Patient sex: M
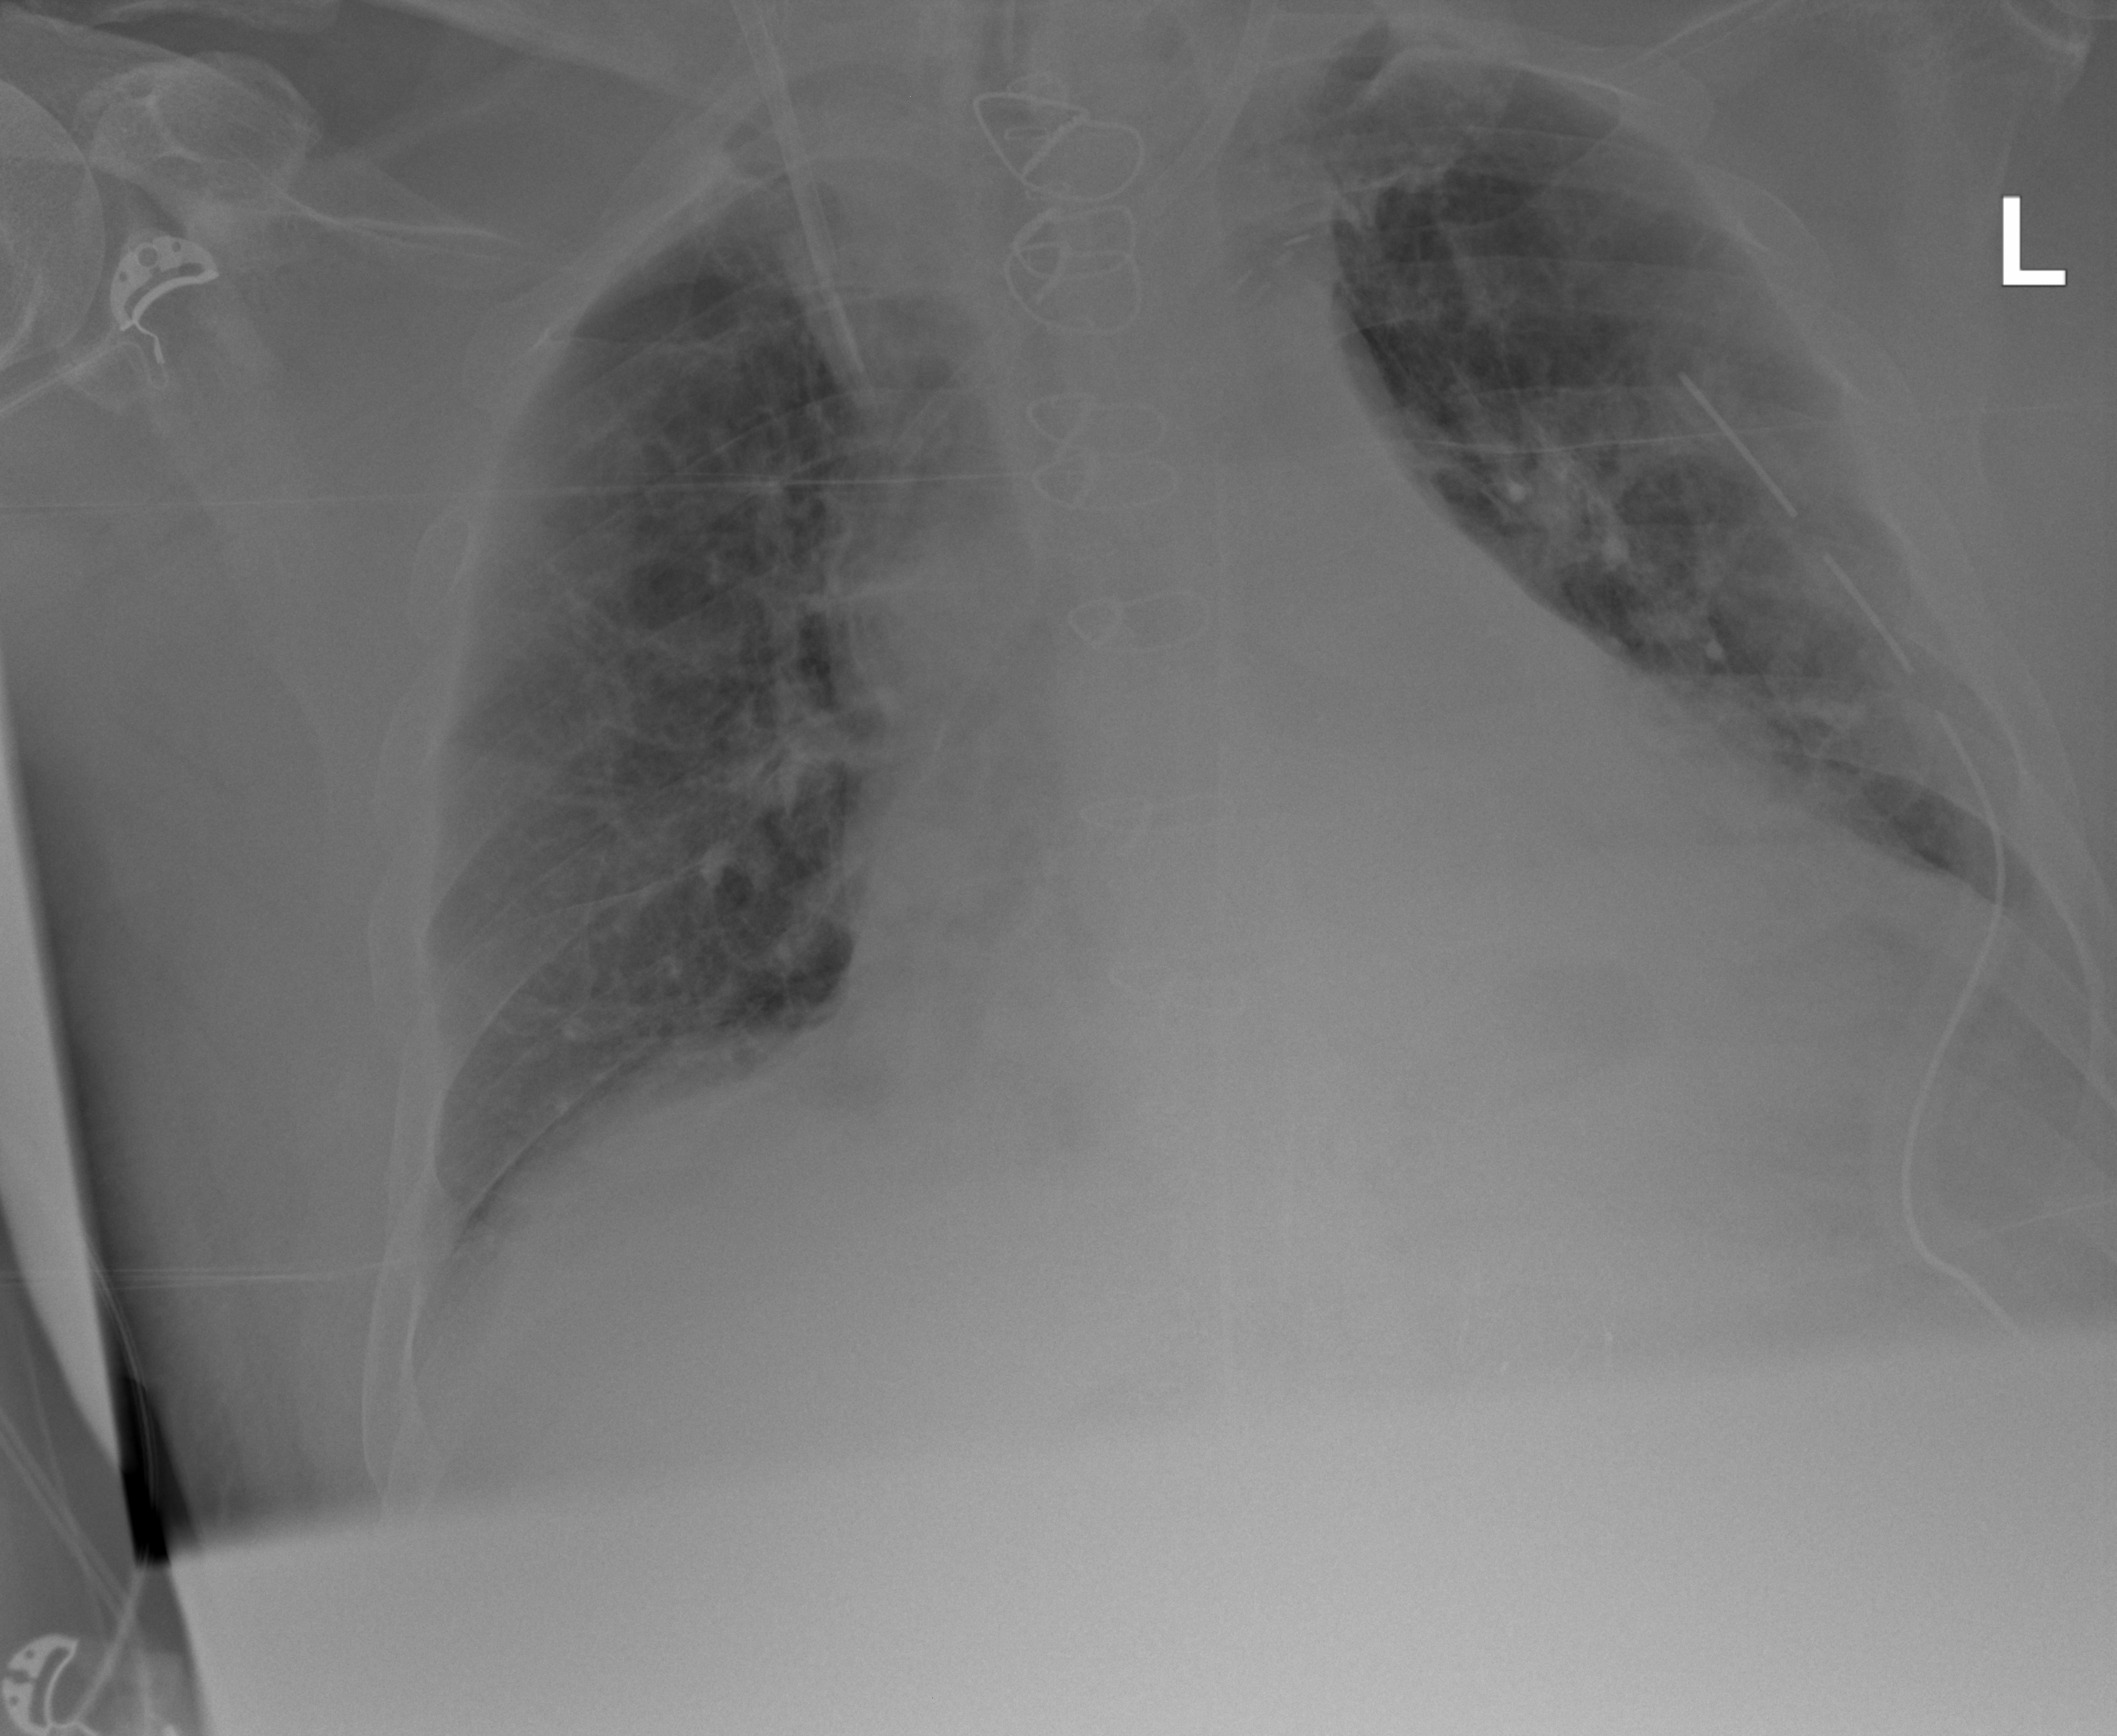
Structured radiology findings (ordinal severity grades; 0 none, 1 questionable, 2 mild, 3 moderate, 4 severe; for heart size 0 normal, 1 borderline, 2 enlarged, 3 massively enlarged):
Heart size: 2
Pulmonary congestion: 2
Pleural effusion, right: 0
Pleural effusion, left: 0
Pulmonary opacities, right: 0
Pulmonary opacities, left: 0
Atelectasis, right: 0
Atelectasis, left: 0